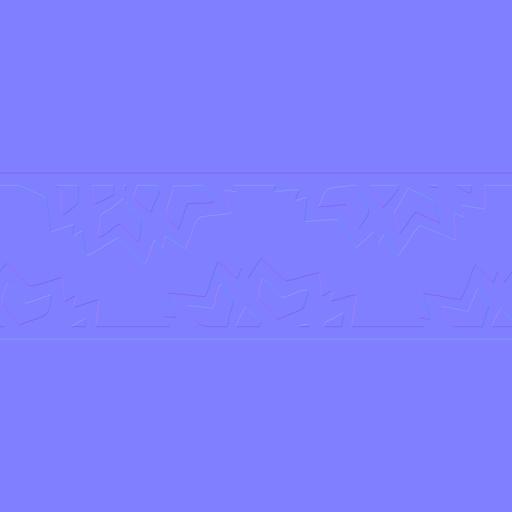
blue christmas tree ornament